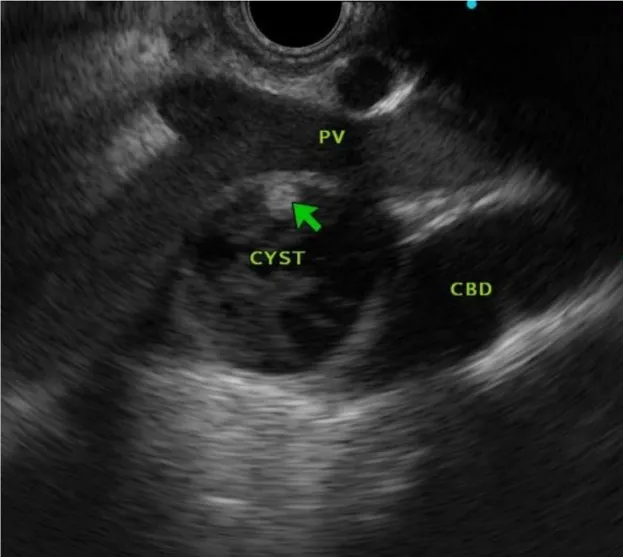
Contrast-enhanced computed tomography (CT) and endoscopic ultrasonography (EUS) for the patient in case 2. . B. A cystic tumor with mural nodules was found in the pancreatic head.
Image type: radiology (ultrasound)